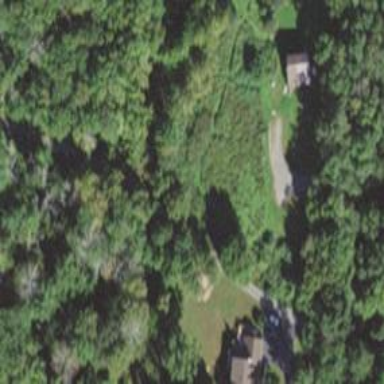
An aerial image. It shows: Residential driveway serving as service road.